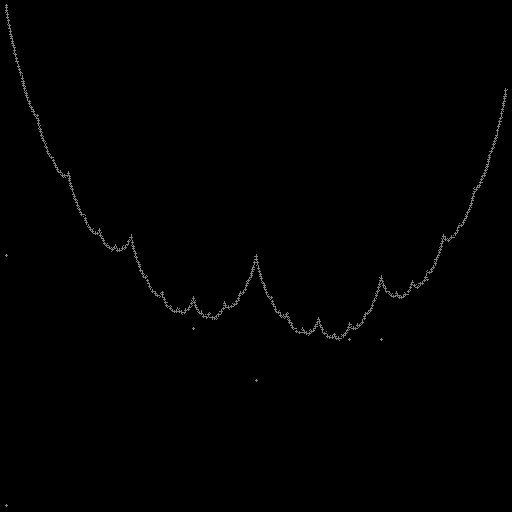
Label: a4